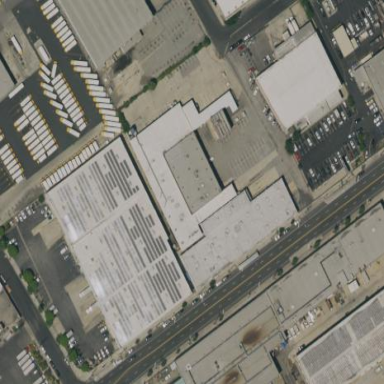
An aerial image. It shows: Factory building.